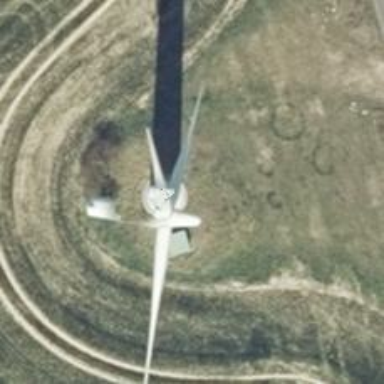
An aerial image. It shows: Wind generator in the form of horizontal axis wind turbine.